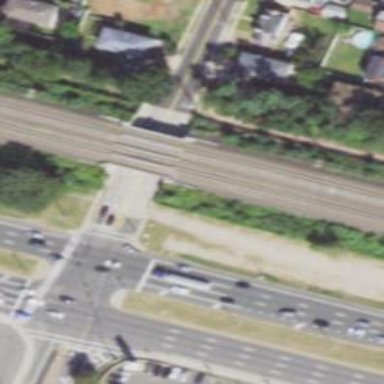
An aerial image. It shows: Railway bridge with electrified rails.